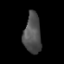
Tissue: lung
Cell type: Others
Senescence score: 0.2263
Nuclear area (px): 681
Mean DAPI intensity: 78.905